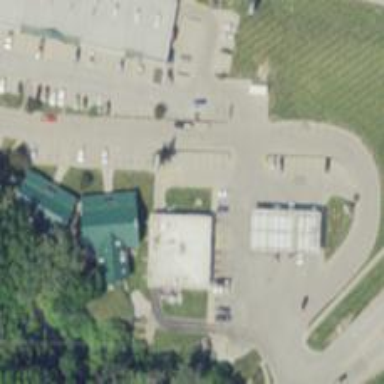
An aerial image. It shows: Convenience shop.